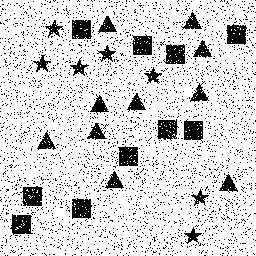
Squares: 10
Triangles: 10
Stars: 7
Total shapes: 27